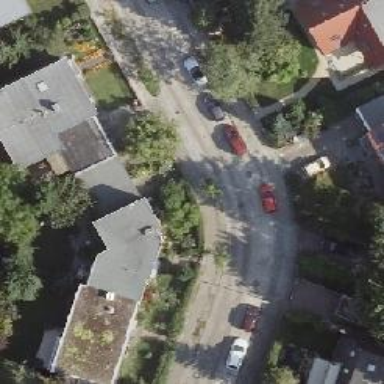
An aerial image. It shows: Residential concrete road with sidewalks on both sides.